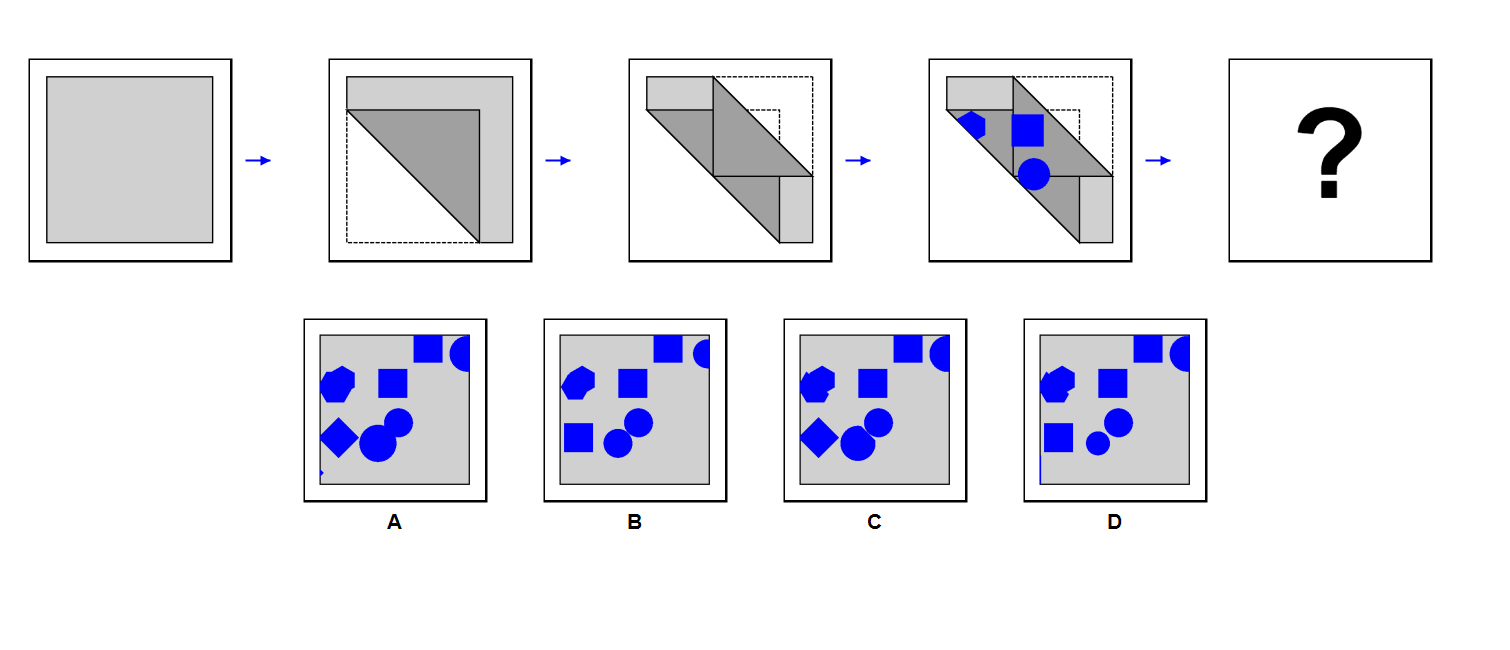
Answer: B